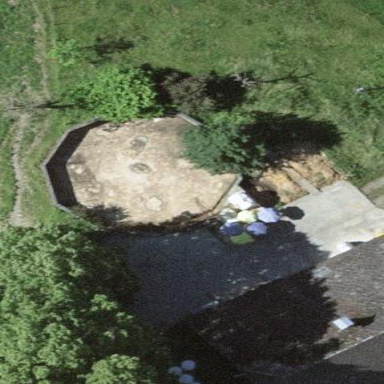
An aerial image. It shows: Storage tank with man-made structure.